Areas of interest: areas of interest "Industrial"
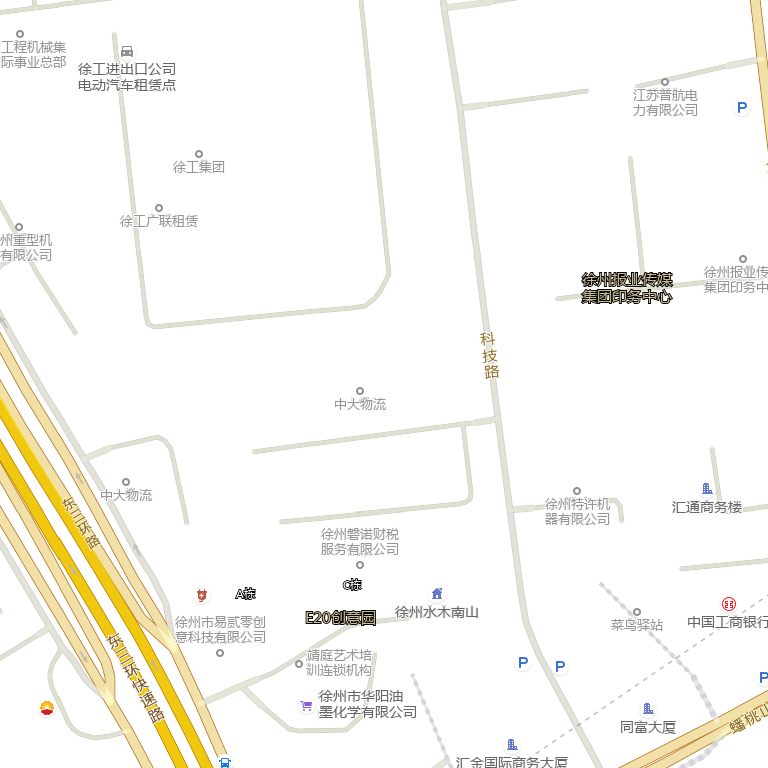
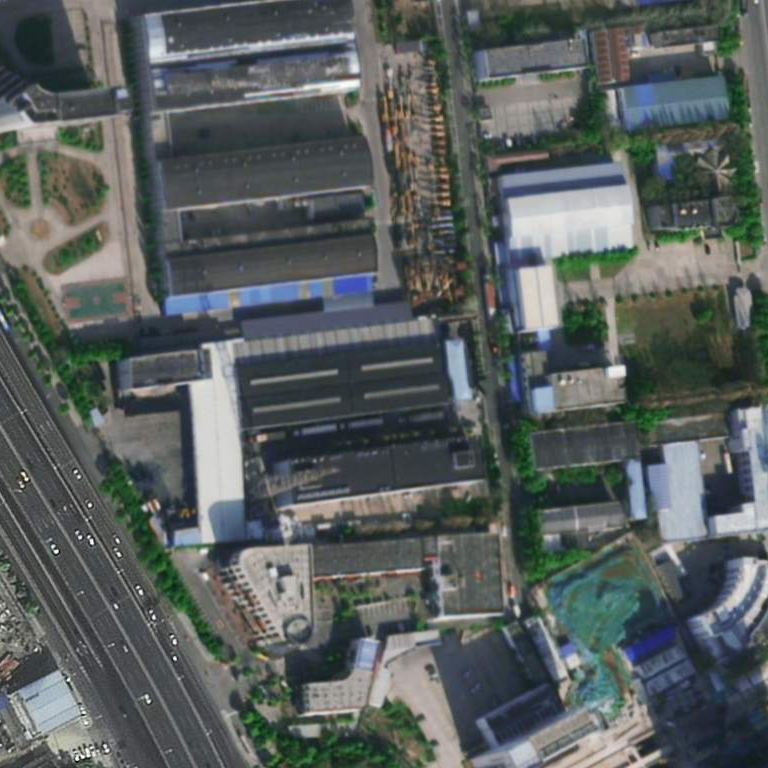